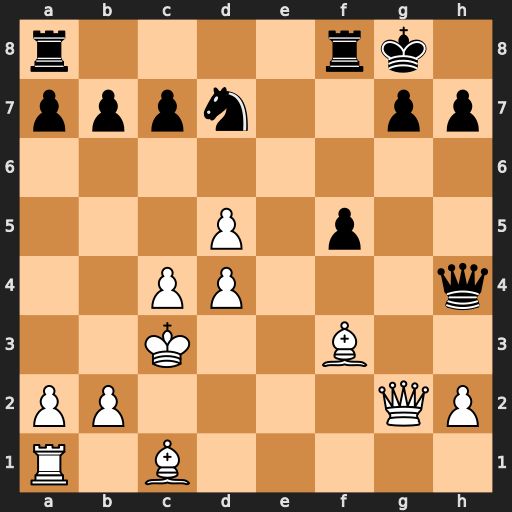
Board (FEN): r4rk1/pppn2pp/8/3P1p2/2PP3q/2K2B2/PP4QP/R1B5
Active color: w
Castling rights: -
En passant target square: -
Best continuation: Bg5 Qxg5 Qxg5